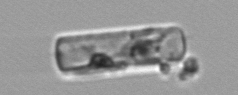
Label: Guinardia_delicatula